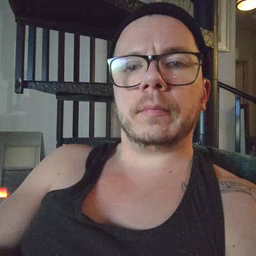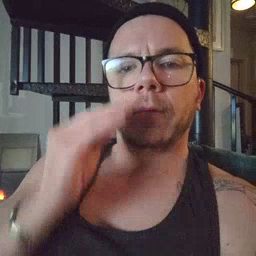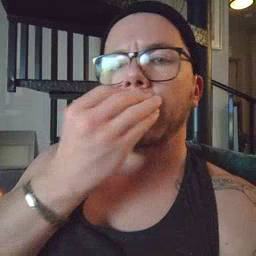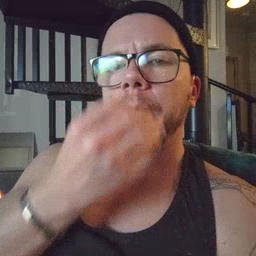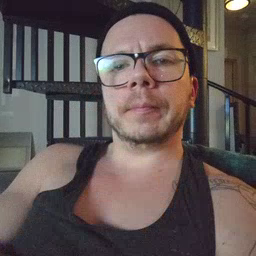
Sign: flower